Interaction volume radius: 5 \u00c5
Interaction volume height: 10 \u00c5
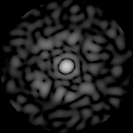
Disorder parameter: 0.7753